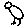
Label: bird